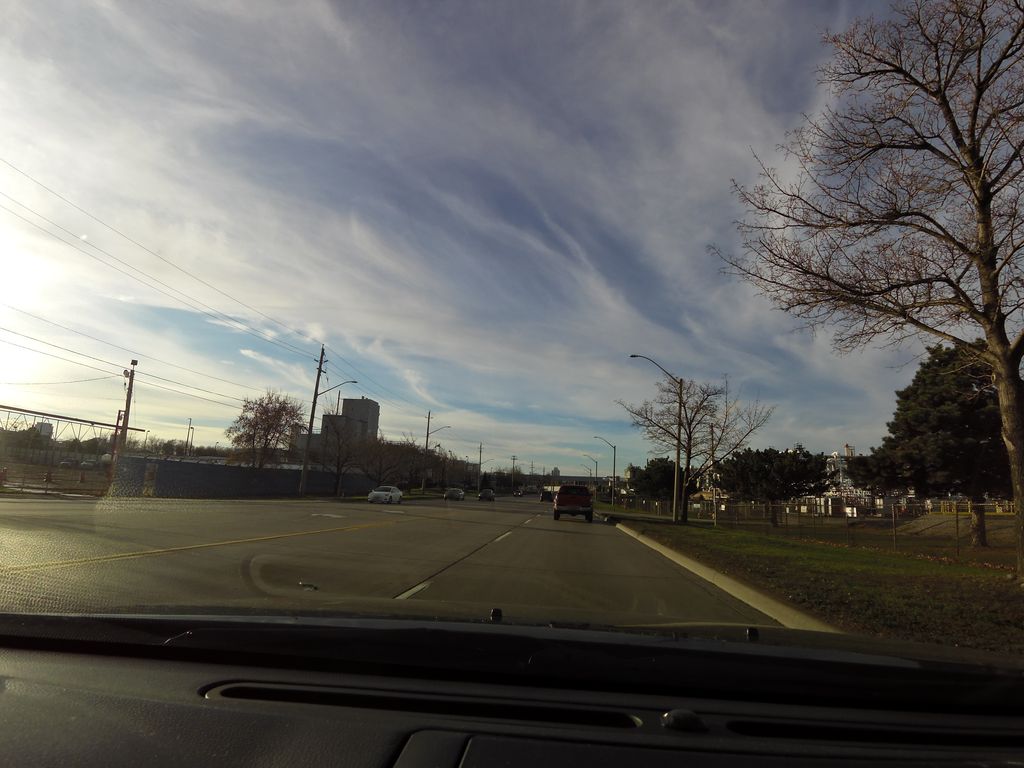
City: hamilton